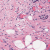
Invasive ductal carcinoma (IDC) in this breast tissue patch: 1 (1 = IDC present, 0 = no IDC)